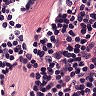
Metastatic tissue present: no